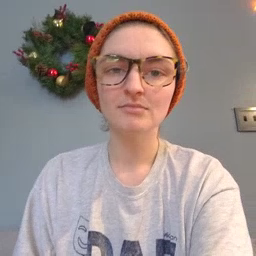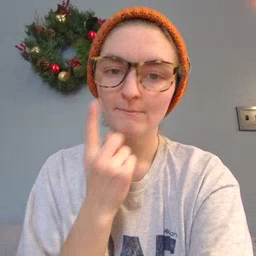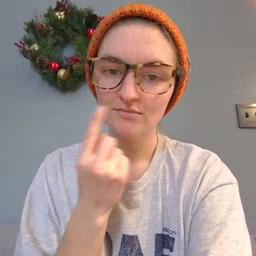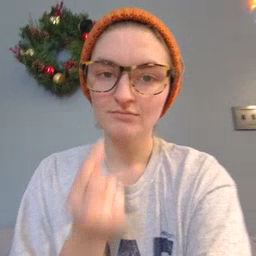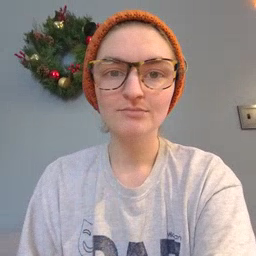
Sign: lips